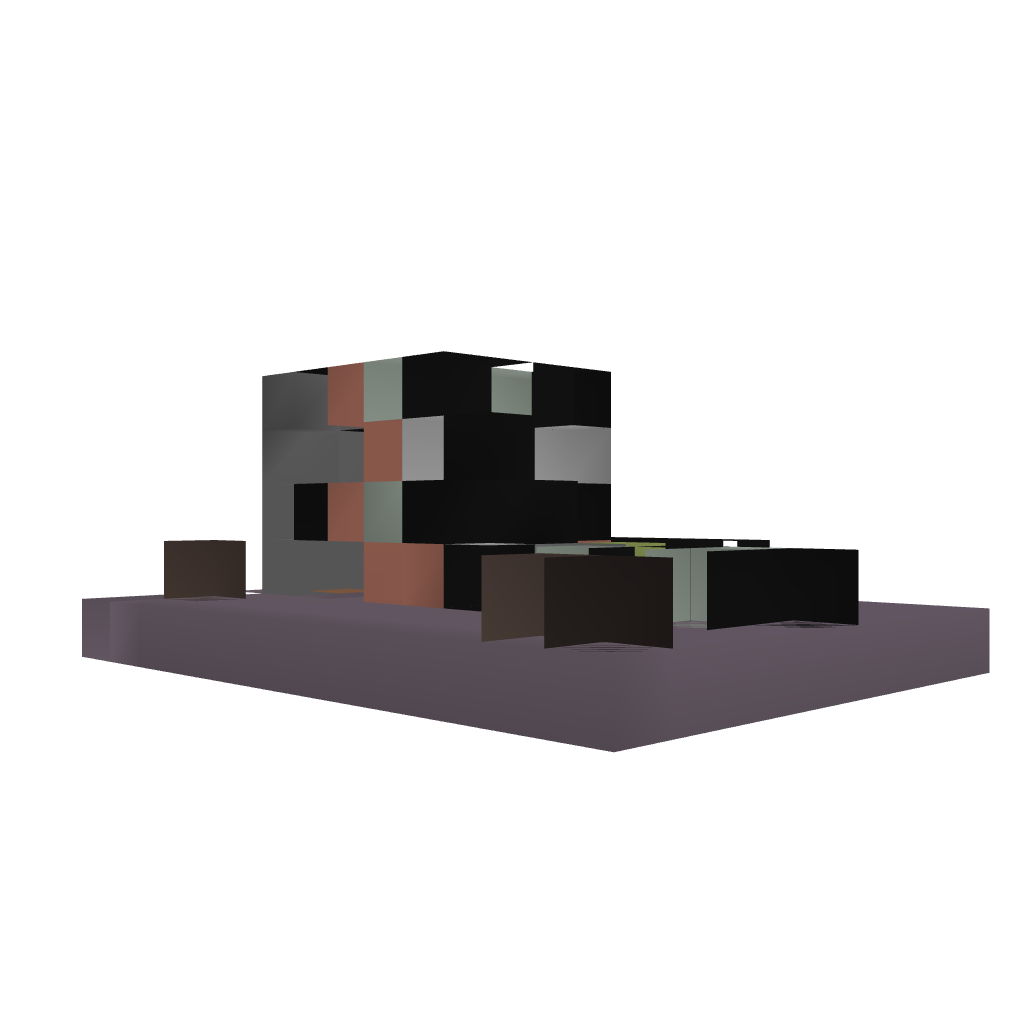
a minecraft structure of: Achievement Hunter Slice Of Hell